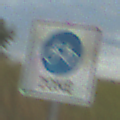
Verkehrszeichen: BeginnFahrradzone
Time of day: SunriseSunset
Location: Outdoor (RoadRail)
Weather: PartlyCloudy
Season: NotSpecified
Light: Natural